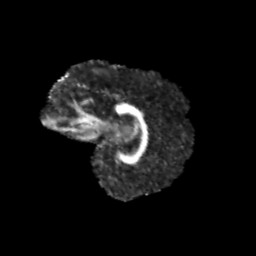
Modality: FA
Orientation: sagittal
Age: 12
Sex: female
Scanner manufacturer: siemens
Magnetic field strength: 3 T
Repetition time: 3.8 s
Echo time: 0.07 s